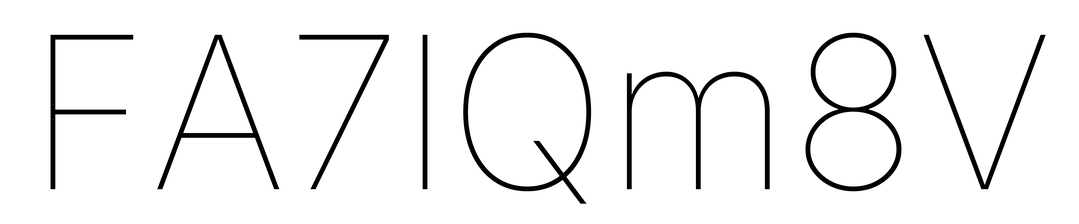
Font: Inter_Thin